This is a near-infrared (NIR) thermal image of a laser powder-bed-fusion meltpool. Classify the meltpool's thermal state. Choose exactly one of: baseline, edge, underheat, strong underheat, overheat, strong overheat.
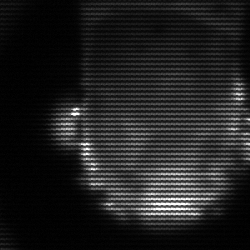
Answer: baseline